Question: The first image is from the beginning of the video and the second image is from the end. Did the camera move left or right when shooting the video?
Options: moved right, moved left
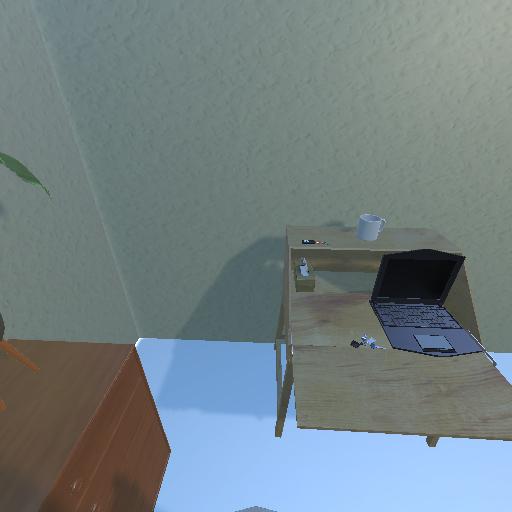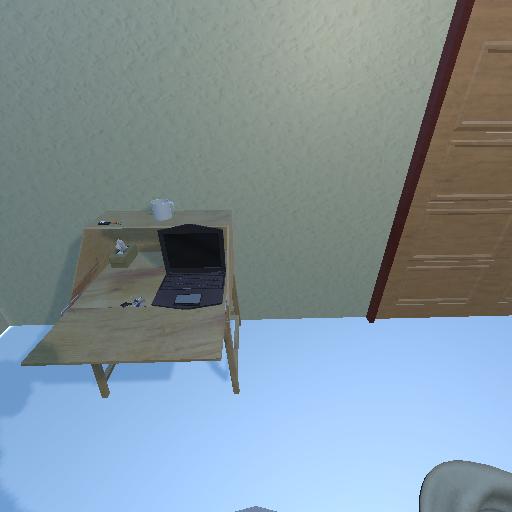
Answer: moved right